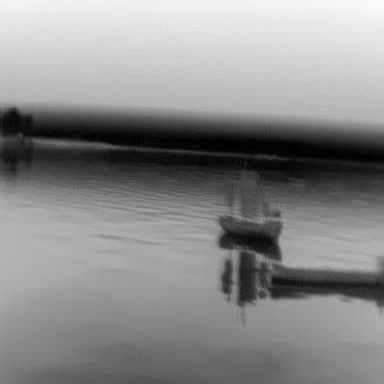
There are two objects shown in the infrared image, including a sailboat, and a liner.